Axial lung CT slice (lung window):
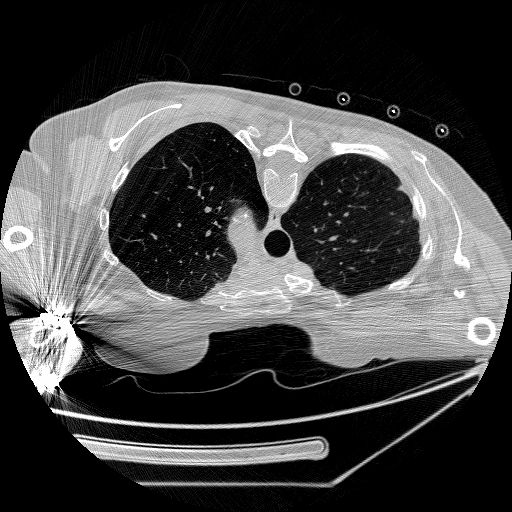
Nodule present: no